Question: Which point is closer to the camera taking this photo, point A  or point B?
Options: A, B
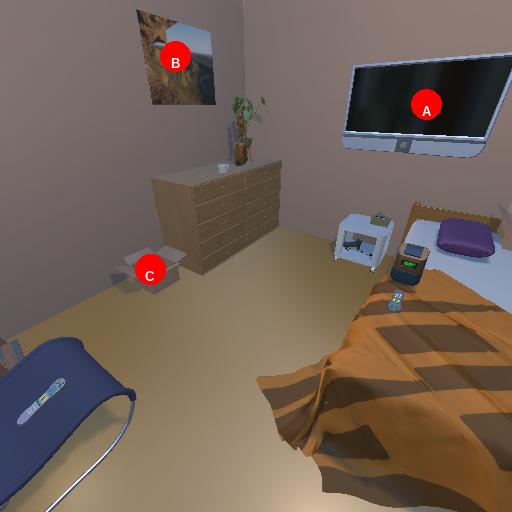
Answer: A